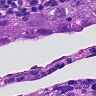
Metastatic tissue present: yes